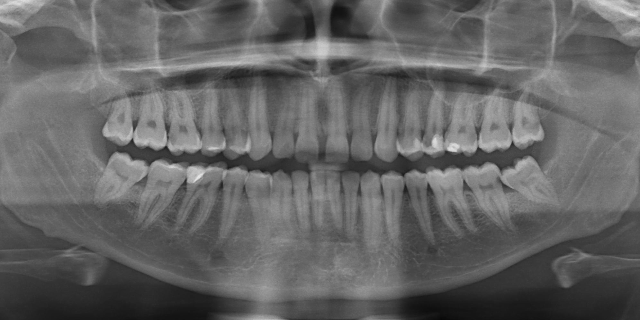
adult